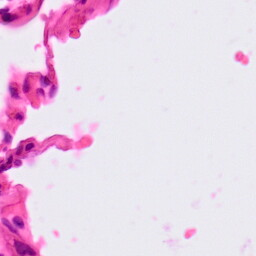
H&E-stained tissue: Lung